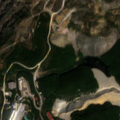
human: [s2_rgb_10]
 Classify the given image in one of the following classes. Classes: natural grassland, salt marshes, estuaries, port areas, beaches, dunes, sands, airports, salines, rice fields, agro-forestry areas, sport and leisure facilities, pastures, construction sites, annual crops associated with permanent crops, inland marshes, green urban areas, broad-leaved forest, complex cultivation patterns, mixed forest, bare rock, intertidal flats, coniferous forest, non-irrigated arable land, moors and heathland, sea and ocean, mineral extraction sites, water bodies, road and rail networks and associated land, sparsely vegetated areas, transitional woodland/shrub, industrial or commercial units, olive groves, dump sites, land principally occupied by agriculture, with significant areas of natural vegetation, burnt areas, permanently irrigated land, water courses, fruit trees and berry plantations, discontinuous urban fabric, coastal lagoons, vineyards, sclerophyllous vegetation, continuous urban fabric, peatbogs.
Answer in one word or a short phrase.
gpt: mineral extraction sites, broad-leaved forest